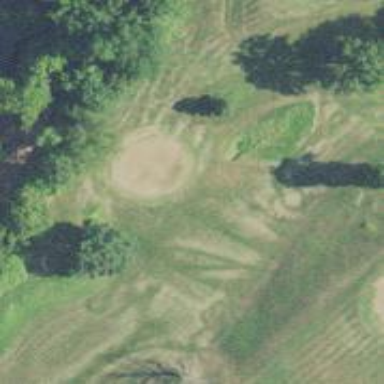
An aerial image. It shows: Golf hole.